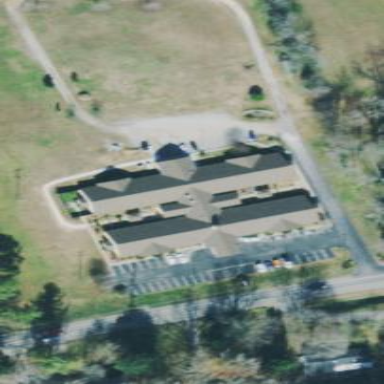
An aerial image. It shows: Building.